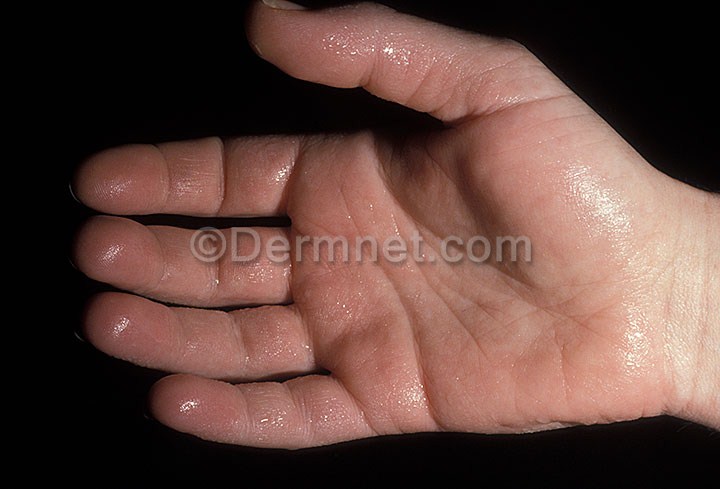
Disease: Acne and Rosacea Photos